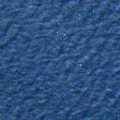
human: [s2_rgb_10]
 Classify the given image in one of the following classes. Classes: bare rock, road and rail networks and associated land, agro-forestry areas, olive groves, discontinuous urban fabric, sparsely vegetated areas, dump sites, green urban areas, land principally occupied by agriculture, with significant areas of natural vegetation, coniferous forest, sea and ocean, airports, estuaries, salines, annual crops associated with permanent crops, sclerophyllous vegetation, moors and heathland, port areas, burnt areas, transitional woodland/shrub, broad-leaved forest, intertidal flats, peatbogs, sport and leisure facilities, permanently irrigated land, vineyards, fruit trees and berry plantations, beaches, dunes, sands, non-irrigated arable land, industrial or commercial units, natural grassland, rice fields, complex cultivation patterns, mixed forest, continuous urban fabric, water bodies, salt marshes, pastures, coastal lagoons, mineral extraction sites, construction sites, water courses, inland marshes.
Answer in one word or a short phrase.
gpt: sea and ocean